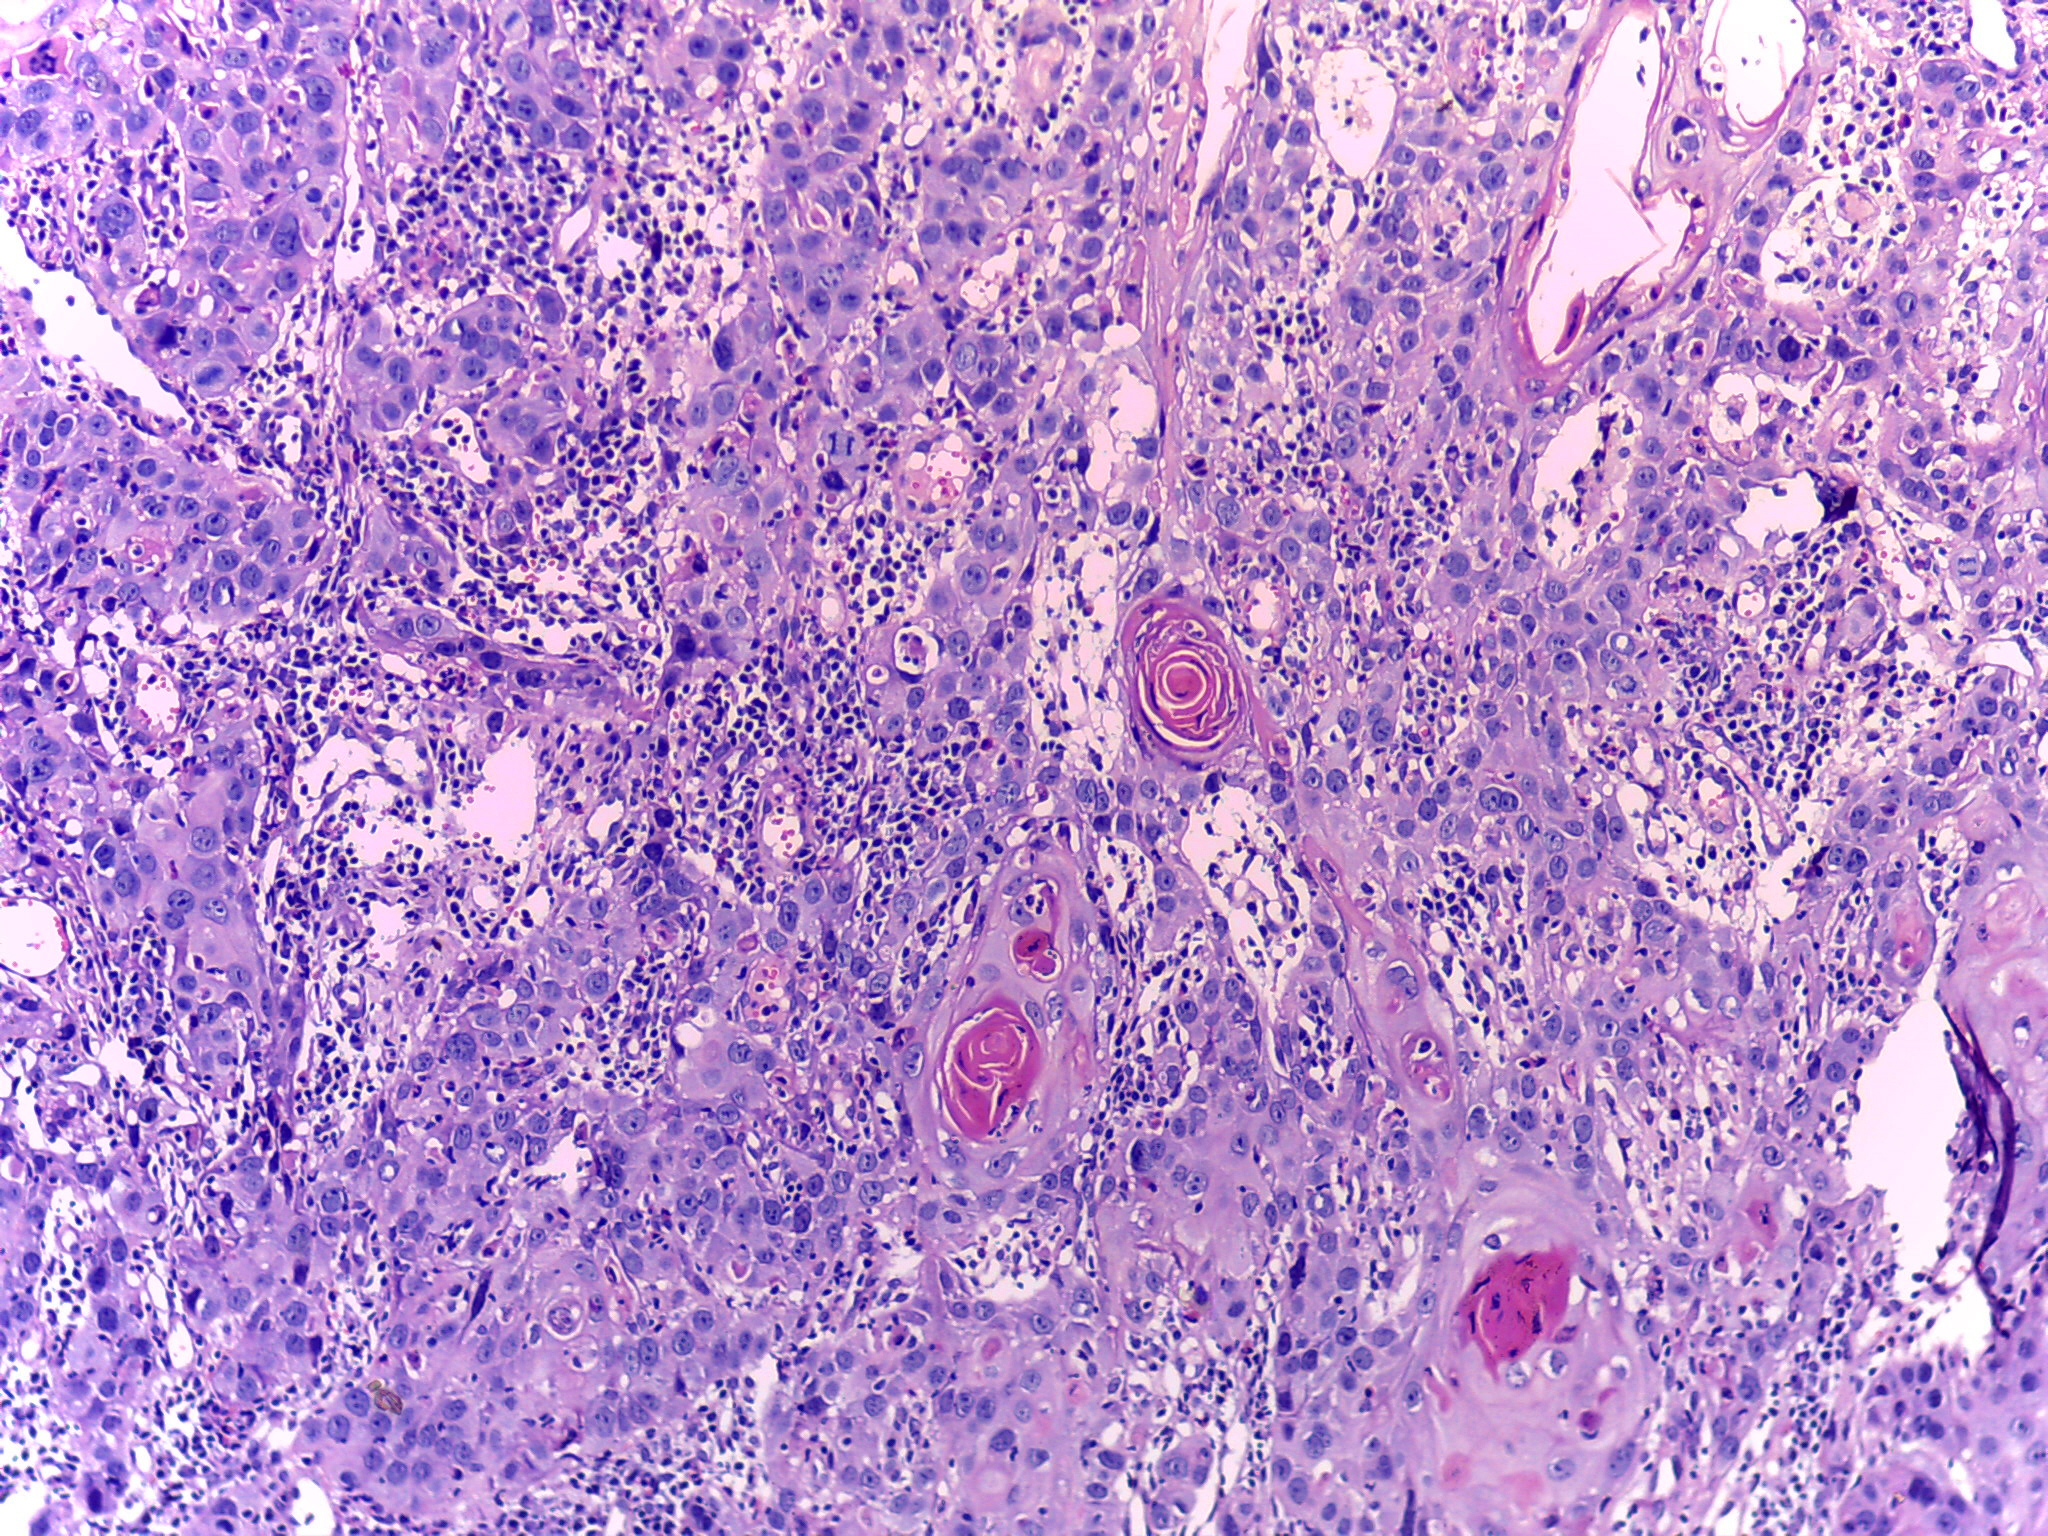
Diagnosis: OSCC